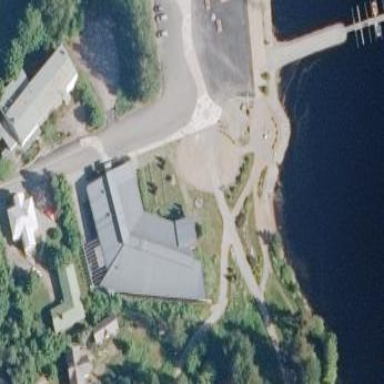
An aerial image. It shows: Building that serves as library.